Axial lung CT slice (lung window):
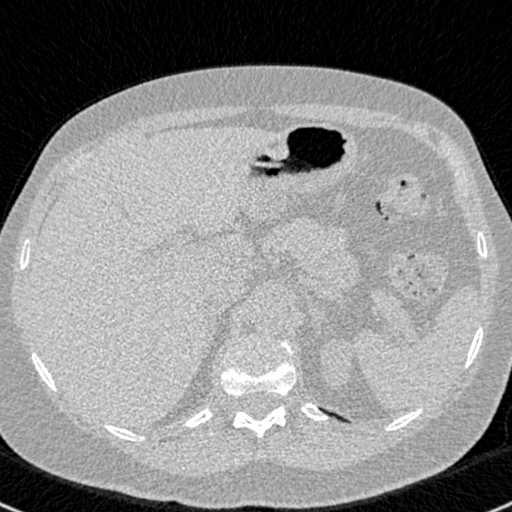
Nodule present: no